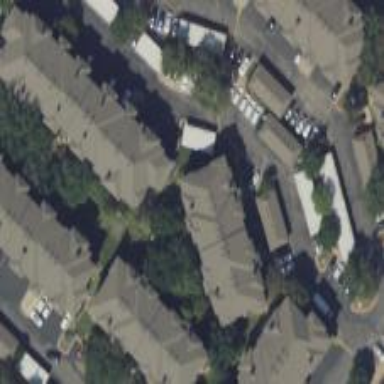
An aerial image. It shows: Image showing building with apartments.